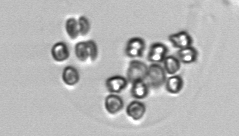
Label: Phaeocystis